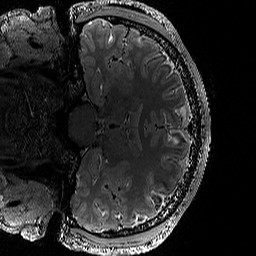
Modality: T2w
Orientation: coronal
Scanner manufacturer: siemens
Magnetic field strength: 3 T
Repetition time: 3.2 s
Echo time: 0.428 s